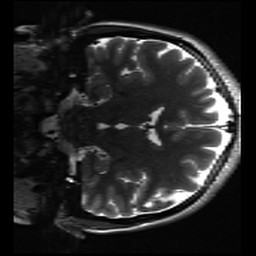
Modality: inplaneT2
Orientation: coronal